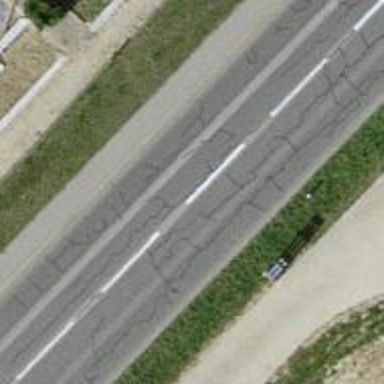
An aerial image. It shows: Secondary road with asphalt surface and lanes for cycling in both directions.